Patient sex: F
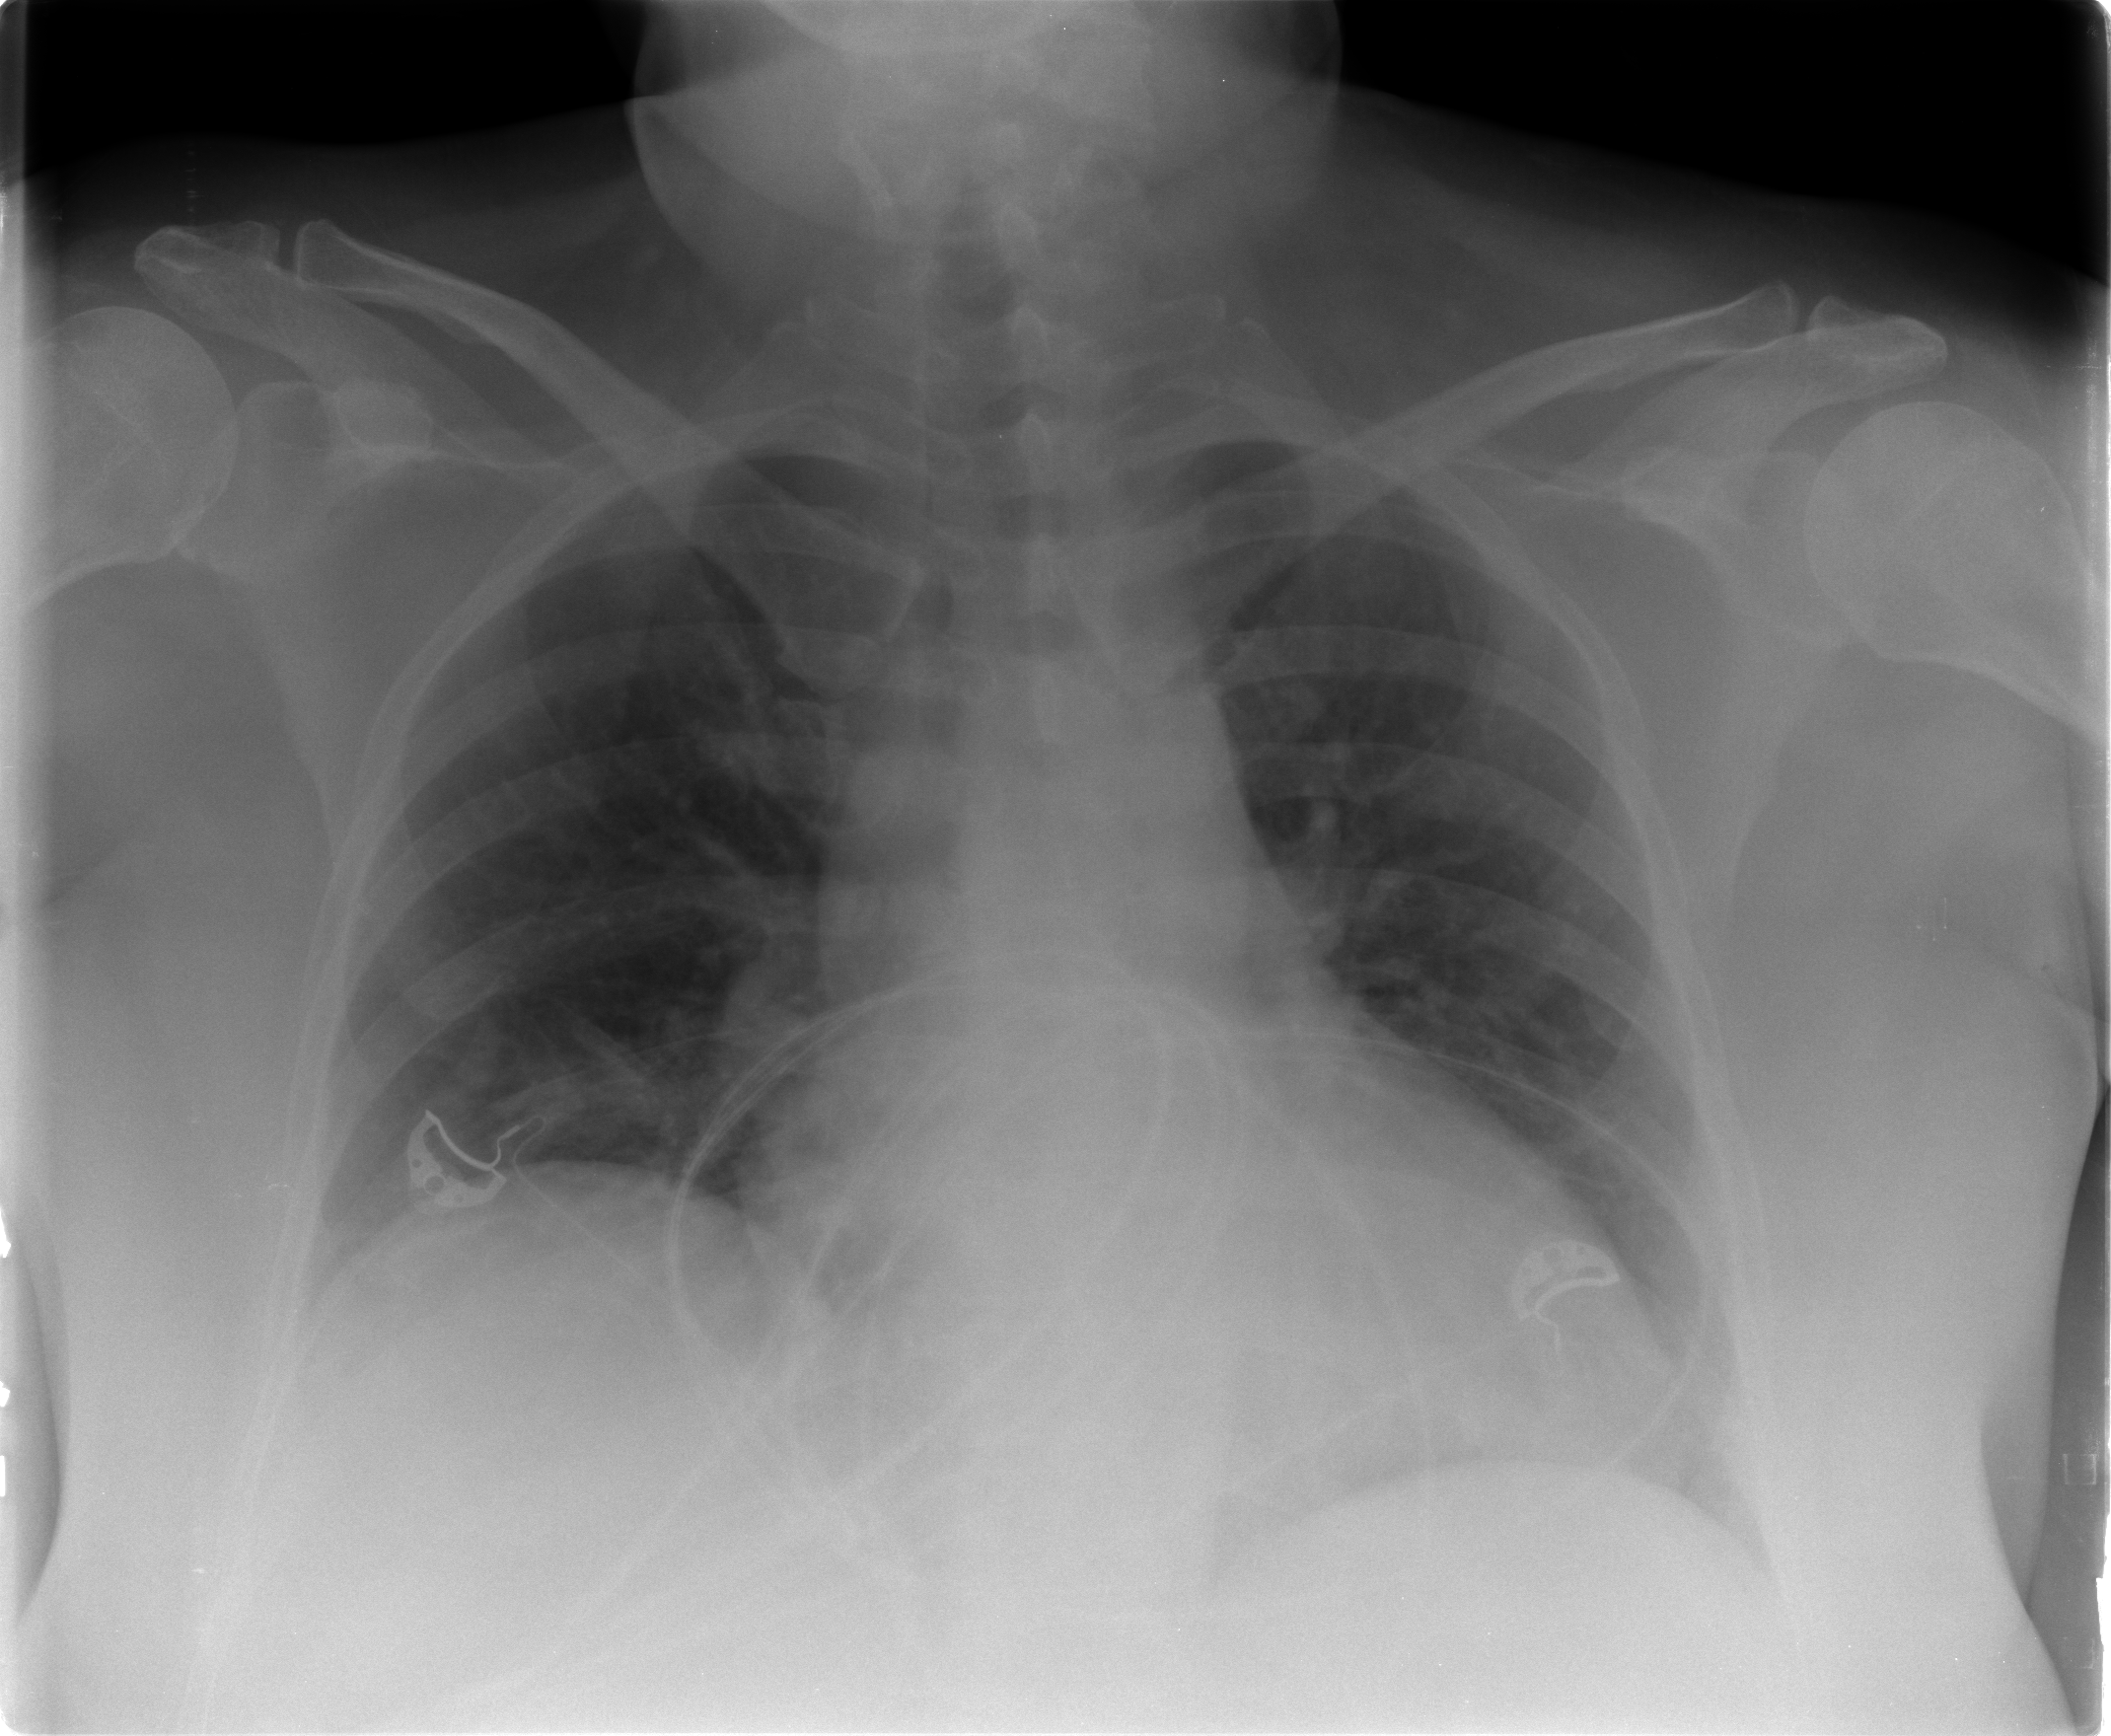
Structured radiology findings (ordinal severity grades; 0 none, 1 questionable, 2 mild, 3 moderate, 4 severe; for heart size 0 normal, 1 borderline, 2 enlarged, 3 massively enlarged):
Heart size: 2
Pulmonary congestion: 0
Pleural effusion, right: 0
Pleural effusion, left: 2
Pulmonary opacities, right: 0
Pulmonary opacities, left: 0
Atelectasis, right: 2
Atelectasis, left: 2